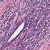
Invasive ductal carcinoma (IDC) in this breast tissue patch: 1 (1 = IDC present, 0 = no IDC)